Interaction volume radius: 5 \u00c5
Interaction volume height: 35 \u00c5
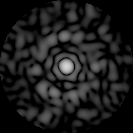
Disorder parameter: 0.8143